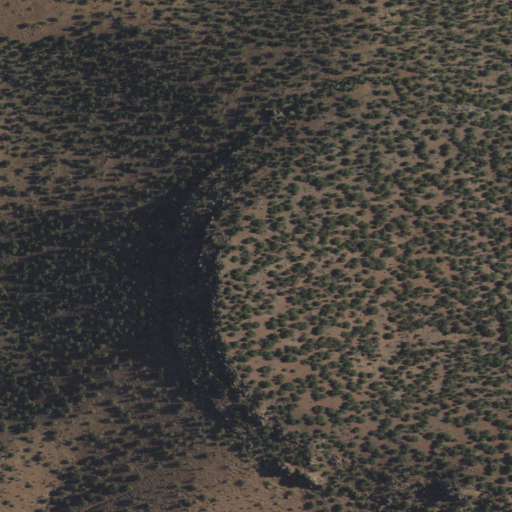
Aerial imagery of mountain in New Mexico named Colorado Peak containing shrub, evergreen forest, and grassland